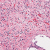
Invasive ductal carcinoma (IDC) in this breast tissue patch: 1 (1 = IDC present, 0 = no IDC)